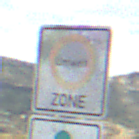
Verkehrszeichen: BeginnUmweltzone
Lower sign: FreistellungVomVerkehrsverbot3
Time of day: Midday
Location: Outdoor (Nature)
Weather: PartlyCloudy
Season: NotSpecified
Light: Natural